Question: We need to build a model of the shop floor in which we can relate pixel coordinates(x, y) from
camera images to the actual objects in the 3D space of the store. The camera images, which will act as sources for generating such a model, suffer from fish-eye distortions. Hence straight lines actually appear as curves in the camera images and the walls appear to meet each other at not exactly right angles.
We are sub-dividing the region into polygons. Each polygon on the image refers to a particular region such as a shelf, display area, checkout counter etc. By mapping the pixels that fall in each polygon, we want to relate it as belonging to the shelf corresponding to that region.
Any ideas how to go about it?
Following is a sample image of the store with some polygons marked:

We are not looking to find out the 3D coordinates, we just need to know which shelf is any polygon mapped to. So if the user clicks on a polygon, we can say he clicked on which shelf.
We are able to manage the above for big polygons like the ones shown in the image, but the shelves away from the camera can be as small as a few pixels so we need some kind of a probabilistic result saying if the user clicked at (x,y) what is the probability that he was trying to click on Shelf-A or what is the probability that he was trying to click on Shelf-B and so on.
One thing which is not apparent from the sample image is that the polygon size could be really small(as small as a few pixels) and polygons in turn could be really close to each other.
Moreover, the use case is that a customer in the store picks a product from one of the shelves. The application user would click on a point in the image from which he thinks the products is picked up. Now since the polygons are so small and so close, the user can only guess the exact point of pickup, so we can only know at best that it could be any one of the 3-4 polygons close to the point of click. So the question is how to calculate probabilities for these 3-4 polygons given the click?
As suggested here distance of the click from the center of polygon and its area could be parameters in calculation of this probability, what I am wondering is if there is algorithm to do so.
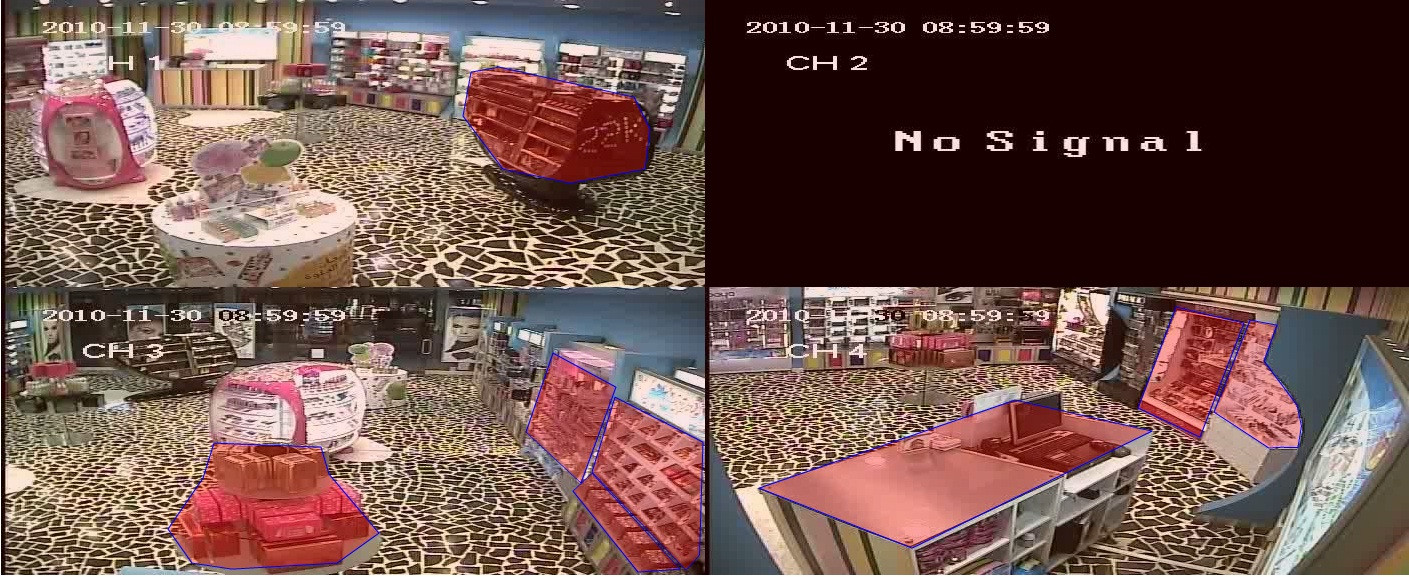
Answer: > We are not looking to find out the 3D coordinates, we just need to know which shelf is any polygon mapped to. So if the user clicks on a polygon, we can say he clicked on which shelf.
I assume you have a mapping from polygon to shelf name. For example, as a list of pairs (polygon, shelf name). You can make it by hand once, if the cameras are fixed and don't move. Then your problem is only finding which polygon does a point belong to.
If you use OpenCV, then you can use its <URL>. Then look through the list until you find a polygon which the point lies withing.
To further optimize the program you may precalculate polygons' extents. An extents allows you to quickly say when the point is definitely inside the polygon, and consider only the remaining polygons. But with so few polygons as you have in the image, I would not bother.
> Basically, what we are looking for is a probability function which would return the probabilities of click on nearby objects when a small polygon(or a pixel) is clicked on the 2D image.
Just run an experiment, try to click a single highlighted pixel, accumulate some statistics on where the operator does actually clicks. Once you have this, it's easy to predict the number of out-of-object clicks and how far they are likely to be off.
Without such experiment with exactly the same kind of person, the same usage conditions and the same pointing device you are going to use, you cannot really tell how much off the clicks are going to be. I believe that many people are sniper clickers if the mouse is good and they can see the image well. If they are forced to use touch interface or some other pointing device, the precision may be lower.